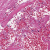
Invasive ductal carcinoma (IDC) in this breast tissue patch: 0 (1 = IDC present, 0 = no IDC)